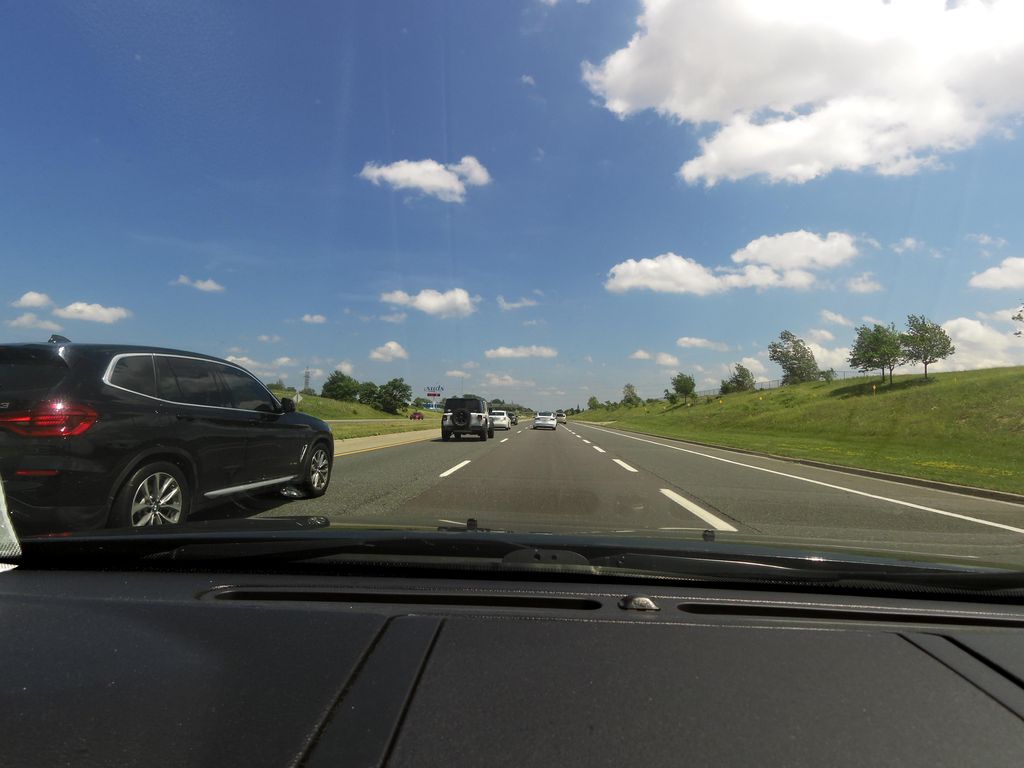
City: hamilton